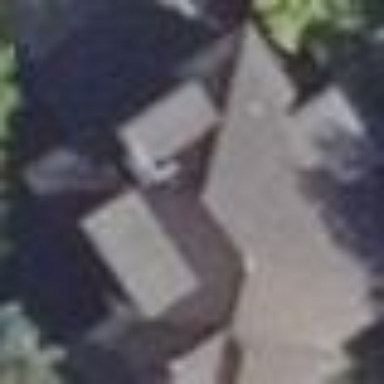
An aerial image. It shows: Residential building with hipped roof.